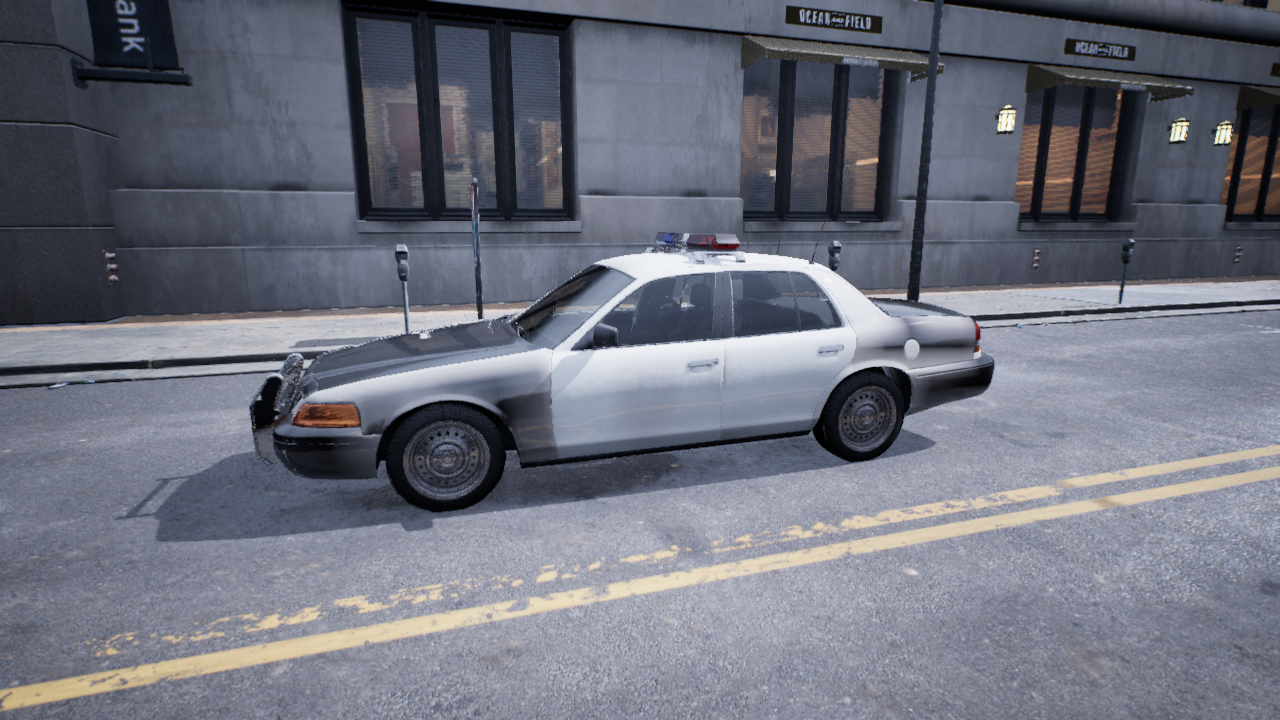
Venue: downtown
Lighting: overcast
Vehicle rig: sedan